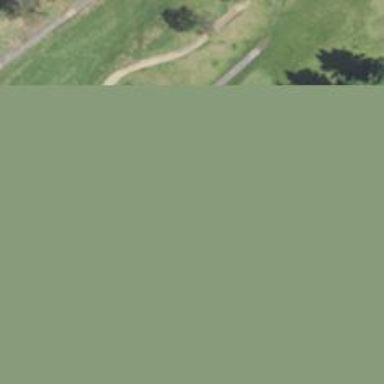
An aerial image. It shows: Service road used as golf cart path.